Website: walmart
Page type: address-validator
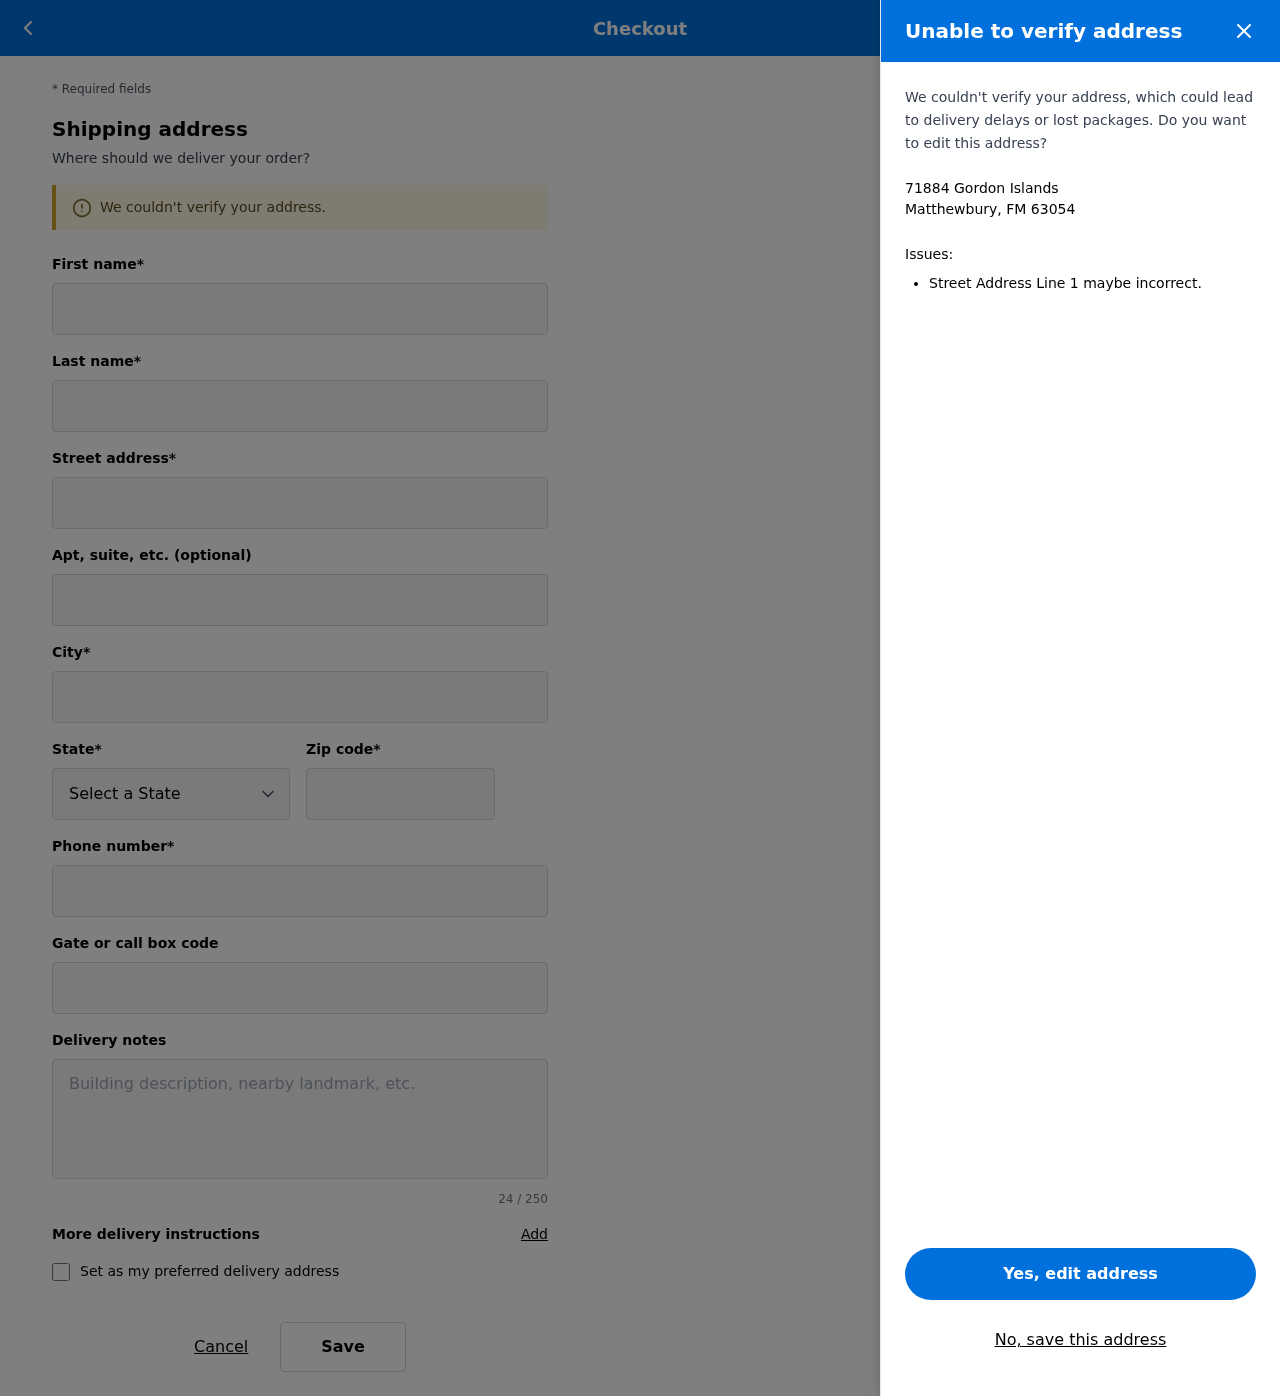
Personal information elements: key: PII_CITY_STATE_ZIP
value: Matthewbury, FM 63054
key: PII_DELIVERY_INSTRUCTIONS
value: Place behind screen door
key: PII_STATE_ABBR
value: FM
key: PII_STREET
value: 71884 Gordon Islands
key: PII_FIRSTNAME
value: Morgan
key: PII_LASTNAME
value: Johnson
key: PII_CITY
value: Matthewbury
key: PII_POSTCODE
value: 63054
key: PII_PHONE
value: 4749245776
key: PII_SECURITY_CODE
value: BN49